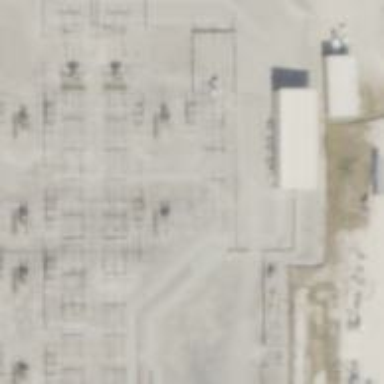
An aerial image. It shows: Switch for power supply.